Question: I use Bootstrap in my Rails app, in it I have a navbar that contains some elements. When I press one of these elements I present a modal popup. When I close this popup, the clicked element for some reason gets highlighted. This isn't the experience I'm looking for.
See image below:

I wonder how I can get rid of this unwanted effect?
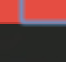
Answer: Without you supplying us with a <URL>, it is very hard for us to determine what is going on exactly.
Although, from your image, it seems as if it is just 'focus'. Below is an image from the Bootstrap website, and it features one of their 'default' buttons. On the left is the button in its original state, and on the right is the button after I have clicked on it and it is in 'focus'. Chrome, by default (created by their 'user agent stylesheet') places this light blue border around elements once they are focused.

To remove the border for all fields you can use the following:
'''
*:focus {
outline: none;
}
'''
To remove the border for selected fields just apply this class to the input fields you want:
'''
.nohighlight:focus {
outline:none;
}
'''